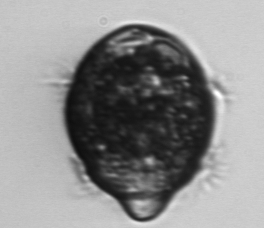
Label: Didinium